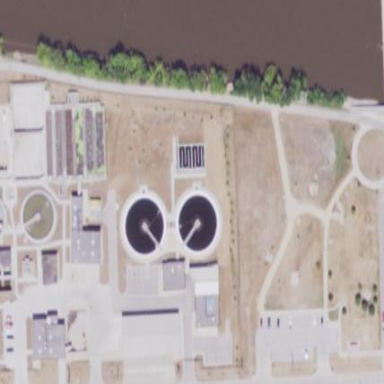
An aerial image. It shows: View of wastewater plant.